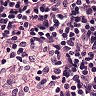
Metastatic tissue present: no